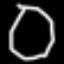
Label: octagon